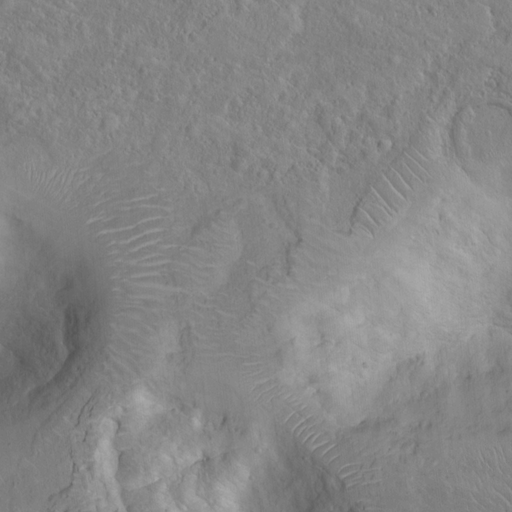
Classes present: Background, Cone